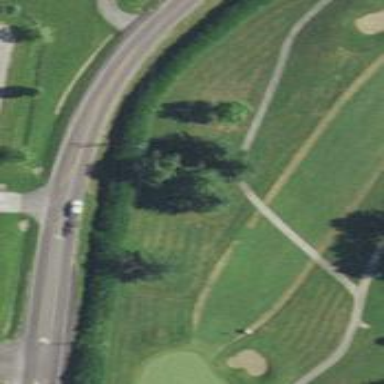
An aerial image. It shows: Service road designated as golf cart path.